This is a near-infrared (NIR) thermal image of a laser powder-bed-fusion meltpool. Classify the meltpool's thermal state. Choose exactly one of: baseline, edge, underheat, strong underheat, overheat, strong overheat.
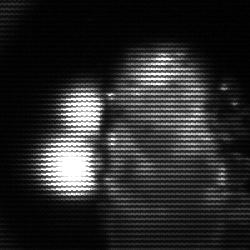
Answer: strong underheat